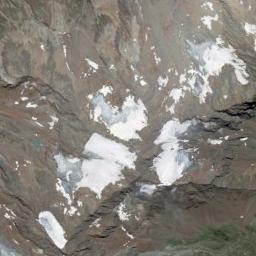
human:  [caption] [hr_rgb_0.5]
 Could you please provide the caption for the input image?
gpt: There is snow on the part of the snowberg .

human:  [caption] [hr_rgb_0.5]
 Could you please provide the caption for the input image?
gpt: There are a few patches of snow on the brown land of the snow mountain .

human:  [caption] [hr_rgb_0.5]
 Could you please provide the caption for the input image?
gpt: The snowberg has some valley glaciers and the color of the mountain is brown .

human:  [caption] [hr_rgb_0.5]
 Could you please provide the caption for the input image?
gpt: The snow berg is consist of bare land and white snow .

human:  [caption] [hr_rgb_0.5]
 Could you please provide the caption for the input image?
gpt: There are some snow on the snowberg .